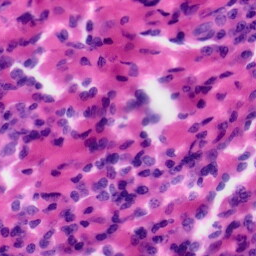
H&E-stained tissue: Tonsil